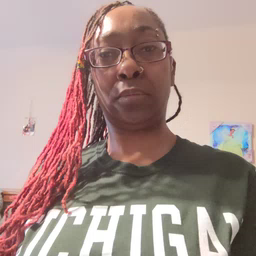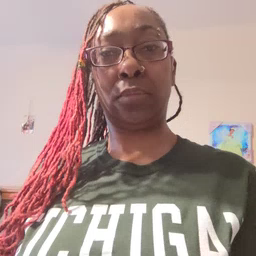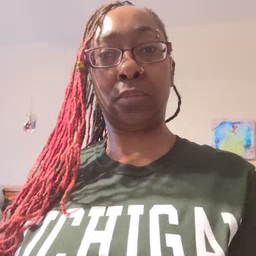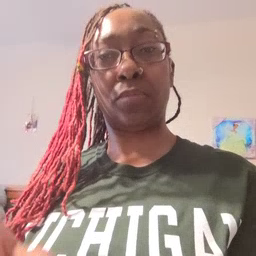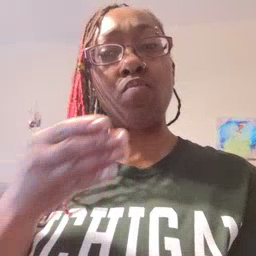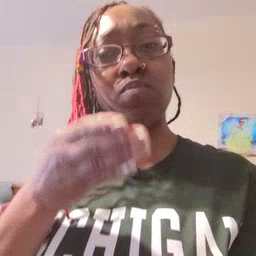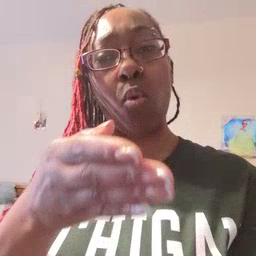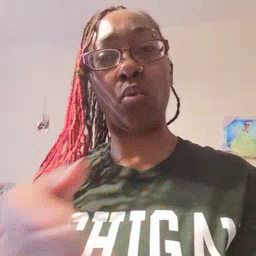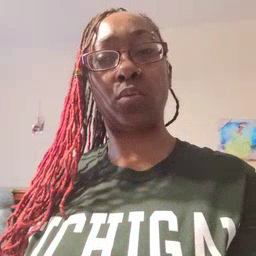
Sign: boat